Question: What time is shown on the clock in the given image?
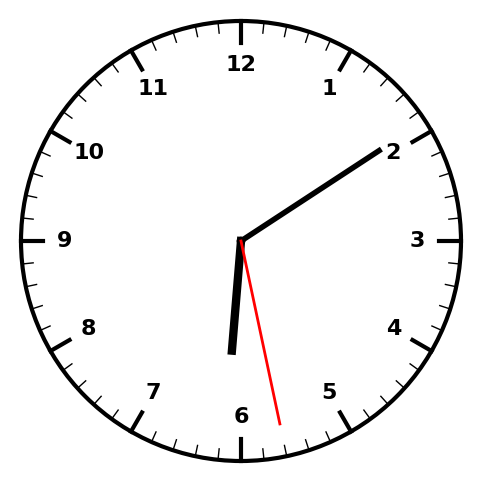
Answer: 06:09:28